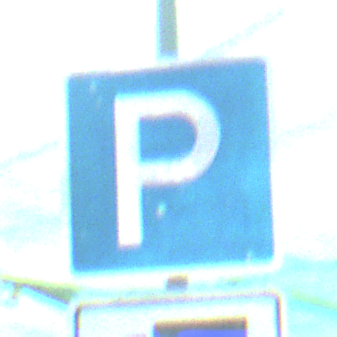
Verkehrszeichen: Parken
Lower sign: MehrspurigeFahrzeugeFrei3
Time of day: MorningAfternoon
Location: Roofed (Special)
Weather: PartlyCloudy
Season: NotSpecified
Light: Natural